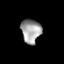
Tissue: prostate
Cell type: Epithelial cells
Senescence score: 0.3057
Nuclear area (px): 460
Mean DAPI intensity: 161.761